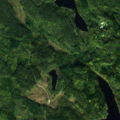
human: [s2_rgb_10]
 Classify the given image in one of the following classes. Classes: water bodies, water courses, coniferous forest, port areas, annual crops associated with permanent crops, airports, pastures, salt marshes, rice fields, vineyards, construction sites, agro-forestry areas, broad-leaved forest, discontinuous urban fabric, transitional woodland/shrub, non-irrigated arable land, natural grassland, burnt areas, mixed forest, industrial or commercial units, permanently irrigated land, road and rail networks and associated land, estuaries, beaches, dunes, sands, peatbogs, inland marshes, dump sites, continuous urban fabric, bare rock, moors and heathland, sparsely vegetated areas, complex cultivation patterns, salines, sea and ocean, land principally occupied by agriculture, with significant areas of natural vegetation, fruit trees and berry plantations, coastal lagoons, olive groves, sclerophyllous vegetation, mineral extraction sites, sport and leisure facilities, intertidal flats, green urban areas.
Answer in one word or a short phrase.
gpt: coniferous forest, mixed forest, water bodies